Question: I'm trying to declare a lot of enums however for some reason one of them is erroring and I can't really see why.
My declaration:
'''
public class Enums {
public enum MainObjectType {
Plan = 0
StationEntrance = 1
StationConcourse_Hall = 2
StationPlatform = 3
StationStairs = 4
StationEscalator = 5
StationLift = 6
StationRamp = 7
StationSubway = 8
StationTicket_Gates = 9
StationOther = 12
StationCar_Park = 13
StationToilets = 14
StationDoors = 15
StationTravelator = 16
StationLevel = 17
StationMulti_stairs = 19
StationSupervisor = 20
StationInformation_Stand = 24
StationTicket_Office = 28
StationTravel_Info_Office = 30
StationBabyChange = 50
StationAccessibleToilets = 57
StationTicket_Counter = 58
StationDropOffPoint = 59
StationStartPoint = 60
StationToiletArea = 61
StationTaxi = 250
StationTaxiDropOffPoint = 259
CarPark = 501
Circulation = 502
Internal_Doors = 503
Surfaces = 504
Toilets = 505
Seating = 506
Counters_Service_Desks = 507
Telephones = 508
Signage = 509
Lighting = 510
Acoustics = 511
Drop_off = 513
Routes = 514
Reception = 515
Consultation_area = 516
Creche = 518
Means_of_escape = 519
Ramp = 523
Steps = 524
PassengerLift = 525
PlatformLift = 526
SwimmingPool = 527
ChangingRoom = 528
VendingMachine = 529
CashMachine = 530
Entrance = 531
Room = 532
AccessibleWC = 533
Consultation_Room = 535
TransportTypes = 536
Escalator = 537
Intercomm = 538
Other = 539
CorridorRoom = 540
Approach = 586
WheelChairStairLift = 587
MultiRamp = 588
BusStands = 591
BusStop = 592
Level = 594
FloorPlan = 1001
WayPoint = 1003
RoutingArrow = 1004
Poster = 1005
GlobalArea = 1007
ManagersQuestions = 2000
Knowledgebase = 2001
SeatingBlock = 2002
FireExtinguisher = 2006
HS_StatutoryComplianceDocs = 3003
HS_WorkplaceQuestions = 3004
HS_Findings = 3005
HS_Verification = 3006
HS_Assessor_Notes = 3008
FR_Limitations = 3001
FR_PolicyReview = 3002
FR_Verification = 3021
FR_Findings = 3022
FR_Policies = 3024
FR_AlarmSystem = 3056
FR_Assessor_Notes = 3007
GEN_BuildingQuestions = 3023
NPM_PolicyReview = 3550
NPM_ManagerQuestions = 3552
NPM_Policies = 3551
NPM_Verification = 3553
NPM_Findings = 3554
NPM_Assessor_Notes = 3555
AssetItem = 3200
FR_MajorIssues = 3562
HS_MajorIssues = 3563
NPM_MajorIssues = 3564
}
}
'''
The error says: Syntax error, insert } to complete classbody

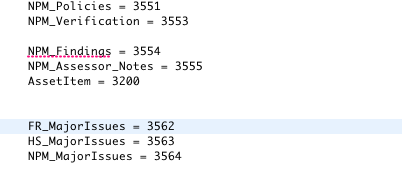
Answer: You syntax is not valid. You can write:
'''
public enum MainObjectType {
StationEntrance,
StationConcourse_Hall,
StationPlatform,
StationStairs,
// ...
NPM_MajorIssues;
}
'''
But that would lose the numbering. Or you could provide a number with the following syntax:
'''
public enum MainObjectType {
StationEntrance(1),
StationConcourse_Hall(2),
StationPlatform(3),
StationStairs(4),
// ...
NPM_MajorIssues(3564);
private final int id;
private MainObjectType(int id) {
this.id = id;
}
public int getId() {
return id;
}
}
'''
You can then write:
'''
int id = MainObjectType.StationEntrance.getId(); //id = 1
'''